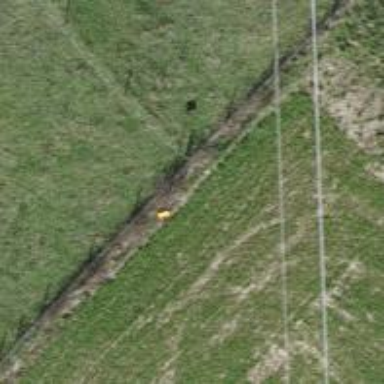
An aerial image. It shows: Pole supporting roof covering pipeline marker.